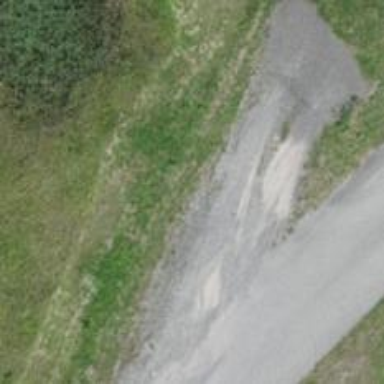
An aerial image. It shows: Well-maintained track road with grade 1 tracktype.